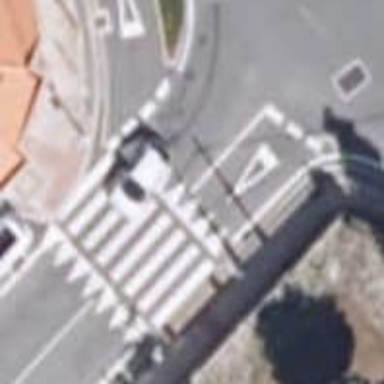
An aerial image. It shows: Zebra crossing on the road.